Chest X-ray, AP view. Patient: 33 years old, sex M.
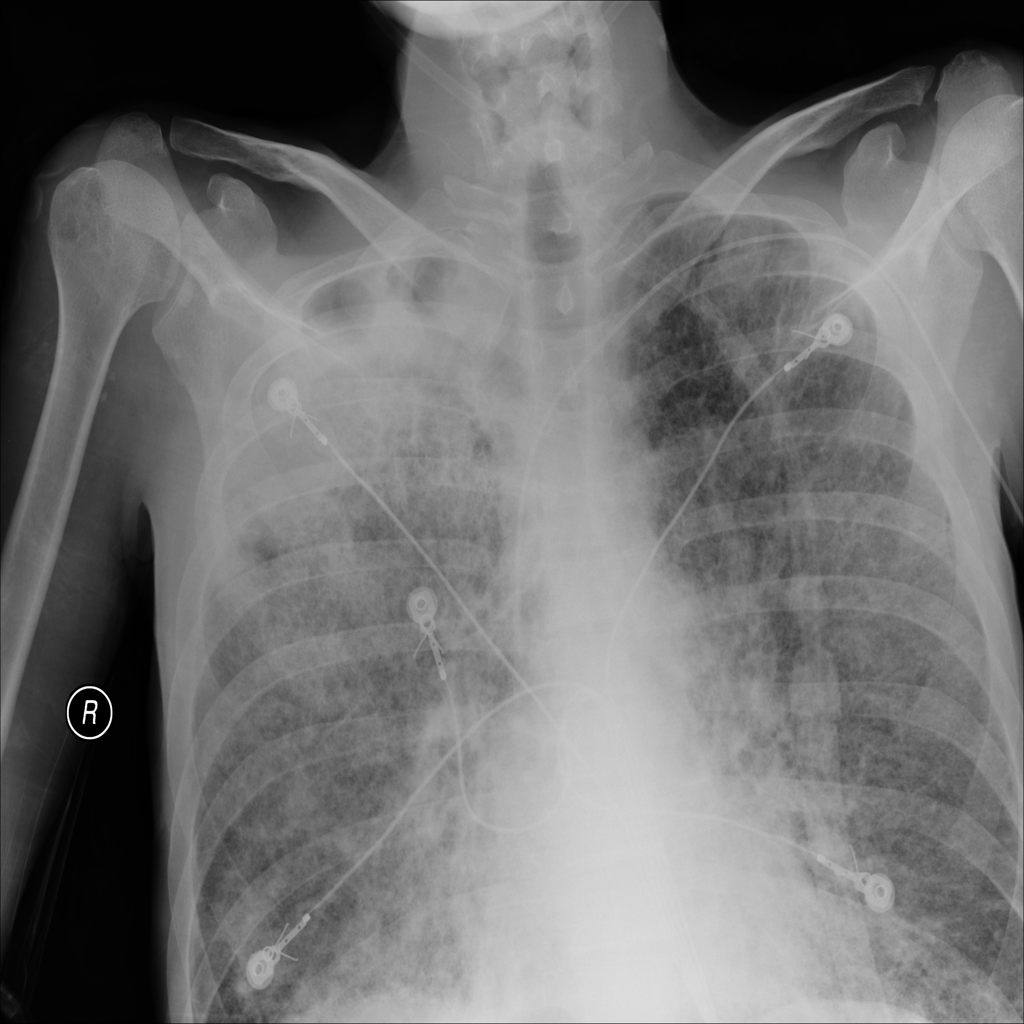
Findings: Consolidation, Infiltration